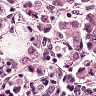
Metastatic tissue present: yes